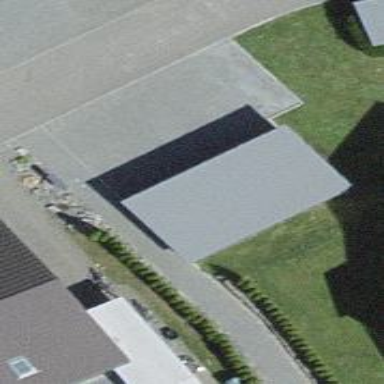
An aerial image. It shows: View of roof of building.